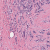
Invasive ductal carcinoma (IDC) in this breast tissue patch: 1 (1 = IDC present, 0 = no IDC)